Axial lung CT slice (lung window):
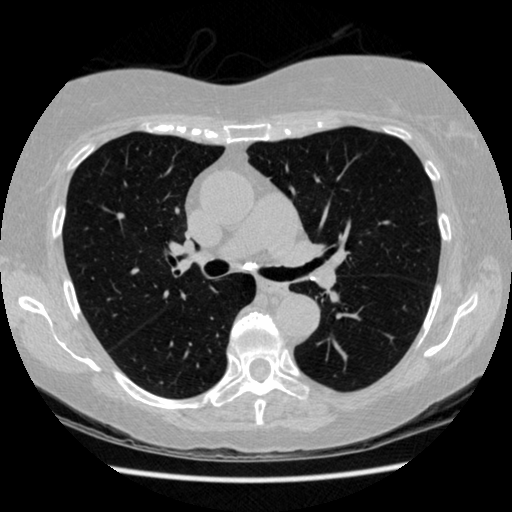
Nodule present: no